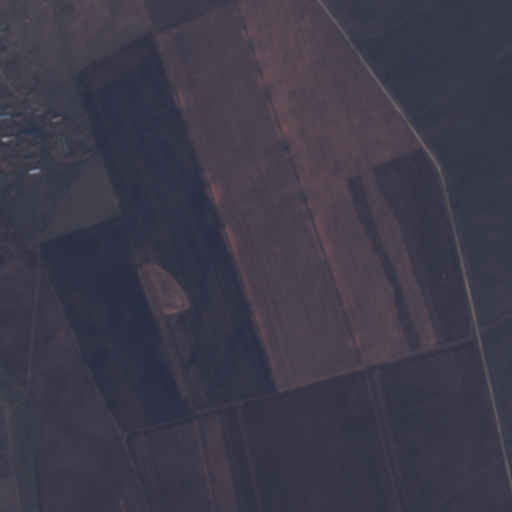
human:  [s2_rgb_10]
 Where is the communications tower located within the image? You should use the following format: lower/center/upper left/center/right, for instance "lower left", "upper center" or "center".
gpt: The communications tower is located in the upper left of the image.
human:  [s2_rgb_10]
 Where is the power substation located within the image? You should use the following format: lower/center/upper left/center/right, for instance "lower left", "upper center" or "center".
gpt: The power substation is located in the upper left of the image.
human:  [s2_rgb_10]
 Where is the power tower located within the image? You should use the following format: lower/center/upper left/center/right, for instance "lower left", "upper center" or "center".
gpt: The power tower is located in the upper left of the image.
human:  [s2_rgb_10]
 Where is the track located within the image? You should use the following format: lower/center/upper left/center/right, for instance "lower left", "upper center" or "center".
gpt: There is no track in the image.